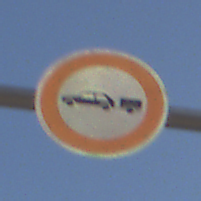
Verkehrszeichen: VerbotPersonenkraftwagenMitAnhaenger
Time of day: MorningAfternoon
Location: Outdoor (Urban)
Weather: Clear
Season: NotSpecified
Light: Natural